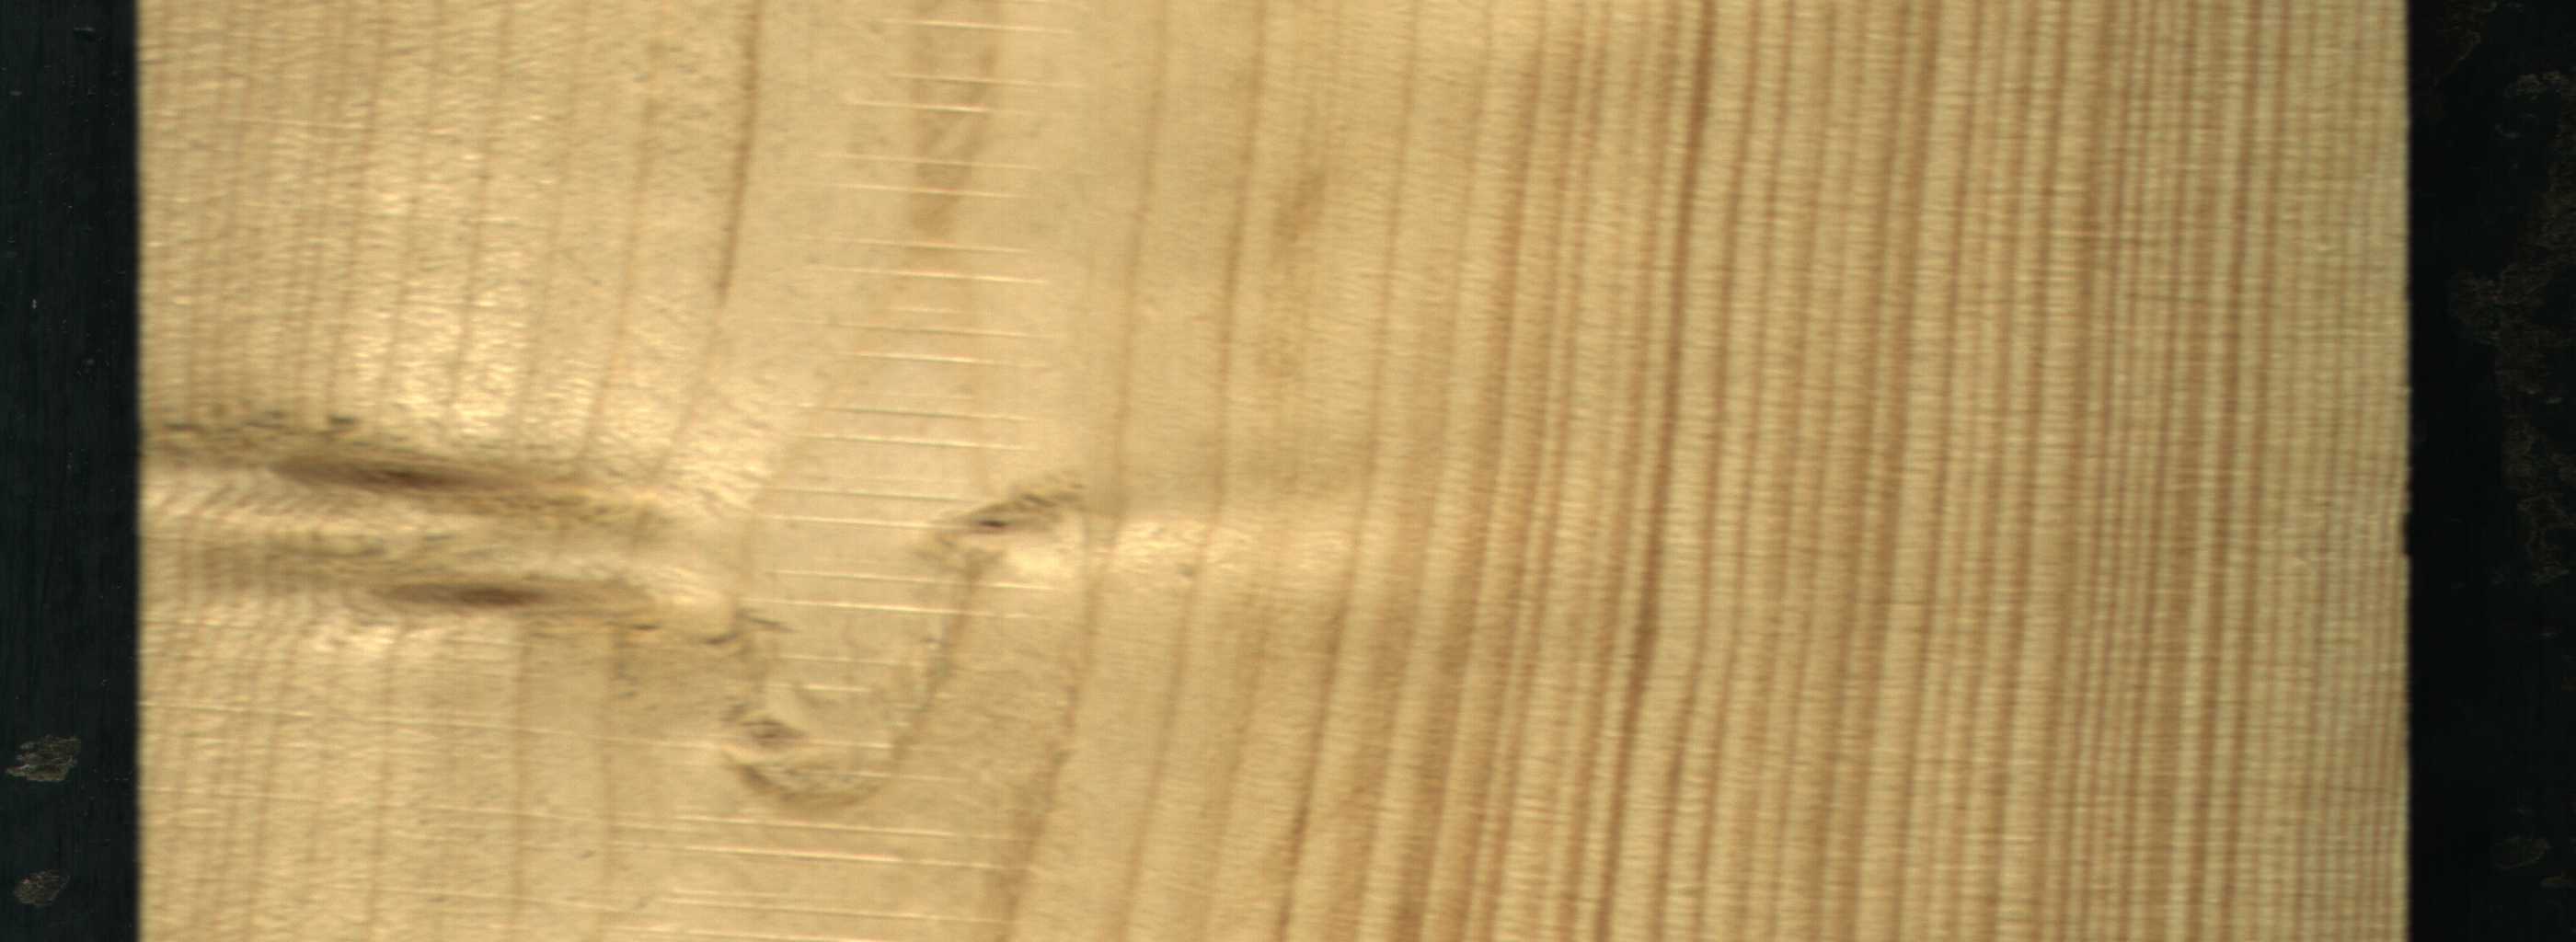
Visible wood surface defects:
Live_Knot
Live_Knot
Live_Knot